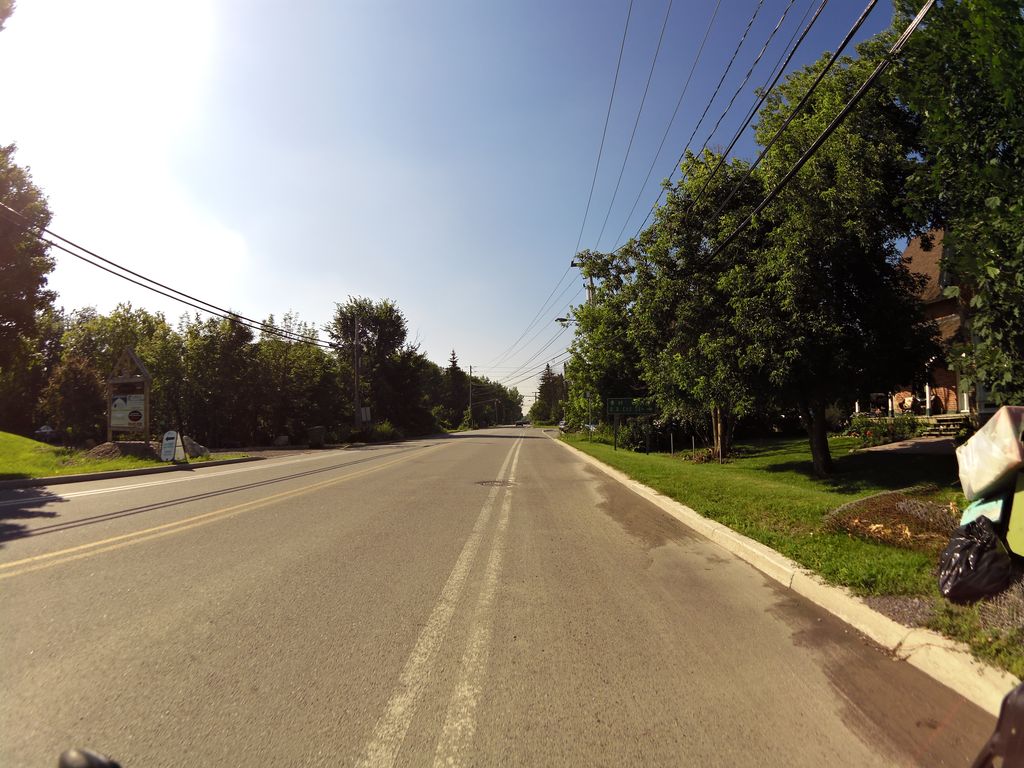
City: ottawa-gatineau